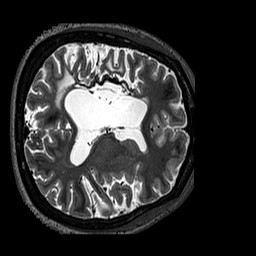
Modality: T2w
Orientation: axial
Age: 31
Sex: female
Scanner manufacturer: siemens
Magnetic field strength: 3 T
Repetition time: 3.2 s
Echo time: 0.567 s